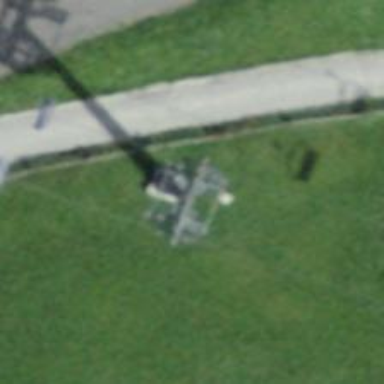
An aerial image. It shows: Pylon used for aerialway.